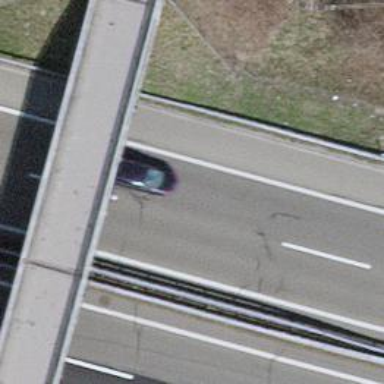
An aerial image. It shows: Asphalt motorway.